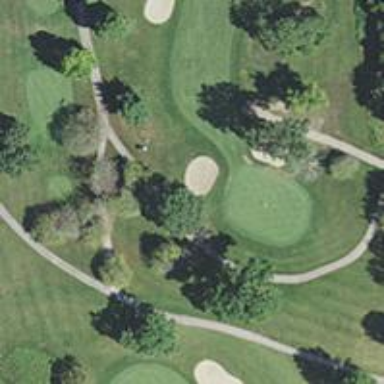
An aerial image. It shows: Path used for both walking and golf.